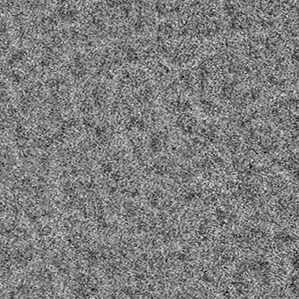
Label: frost